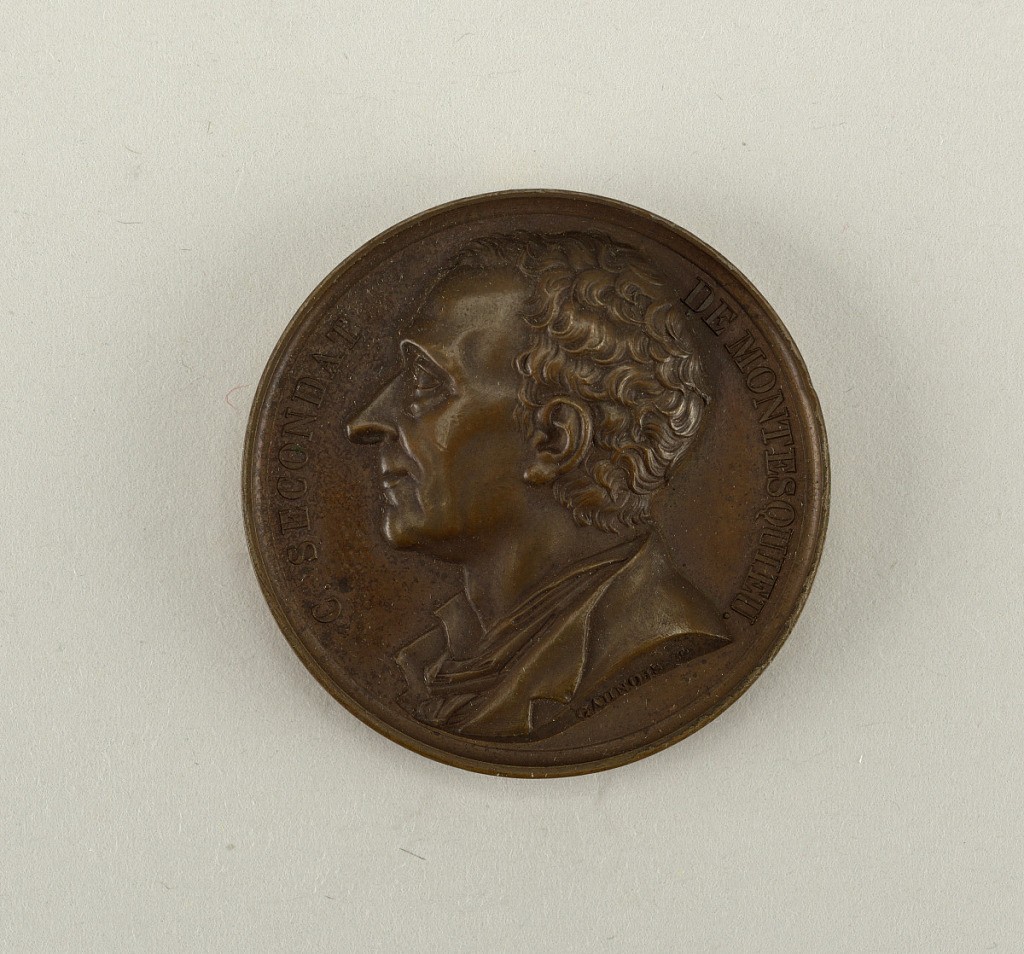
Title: Galerie métallique des grands hommes français (Great Men of France)
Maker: François Augustin Caunnois, French, 1787 - 1859
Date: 1817
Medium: Cast bronze
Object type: Medal
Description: Bust of Charles-Louis de Secondat, Baron de La Brède et de Montesquieu (1689 -1755).